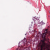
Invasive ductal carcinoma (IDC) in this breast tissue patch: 0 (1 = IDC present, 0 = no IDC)